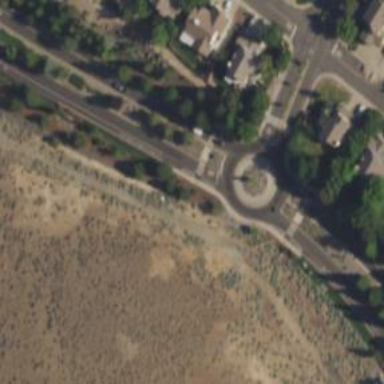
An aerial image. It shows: Secondary road with asphalt surface and separate sidewalk.